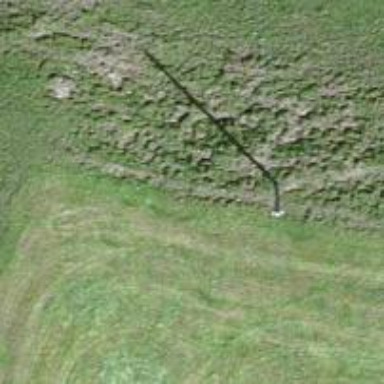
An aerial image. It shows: Power pole.